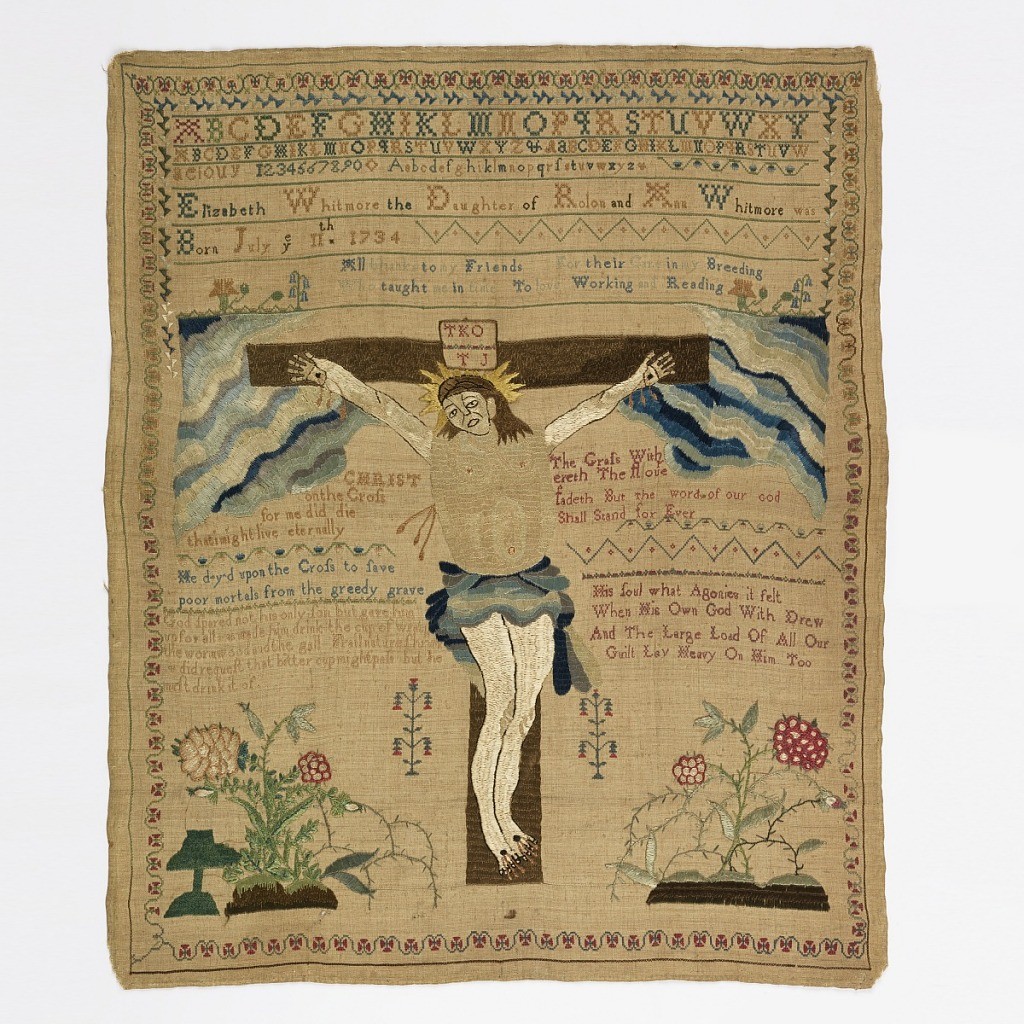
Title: Sampler
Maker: Elizabeth Whitmore
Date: ca. 1745
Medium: silk embroidery, linen foundation Technique: cross, satin, buttonhole and chain stitches on plain weave
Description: Alphabets, numbers, verses, and the Crucifixion.  Signature: "Elizabeth Whitmore the daugher of Rolon and Ann Whitmore was born July ye 11th 1734."